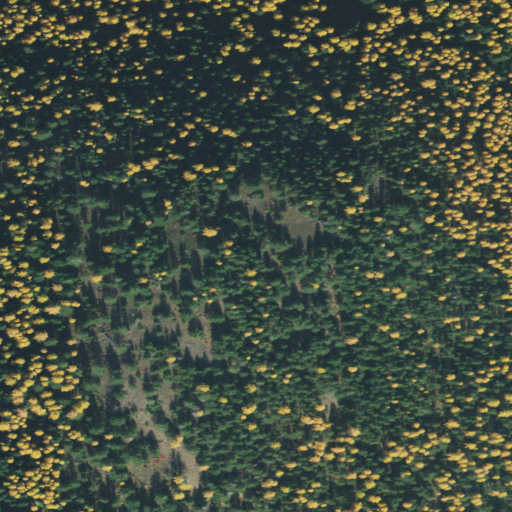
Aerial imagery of mountain in Idaho named Bethlehem Mountain containing only evergreen forest